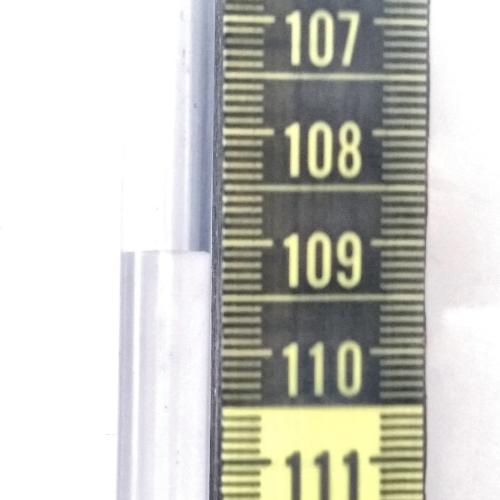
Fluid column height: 109.1 cm